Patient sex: M
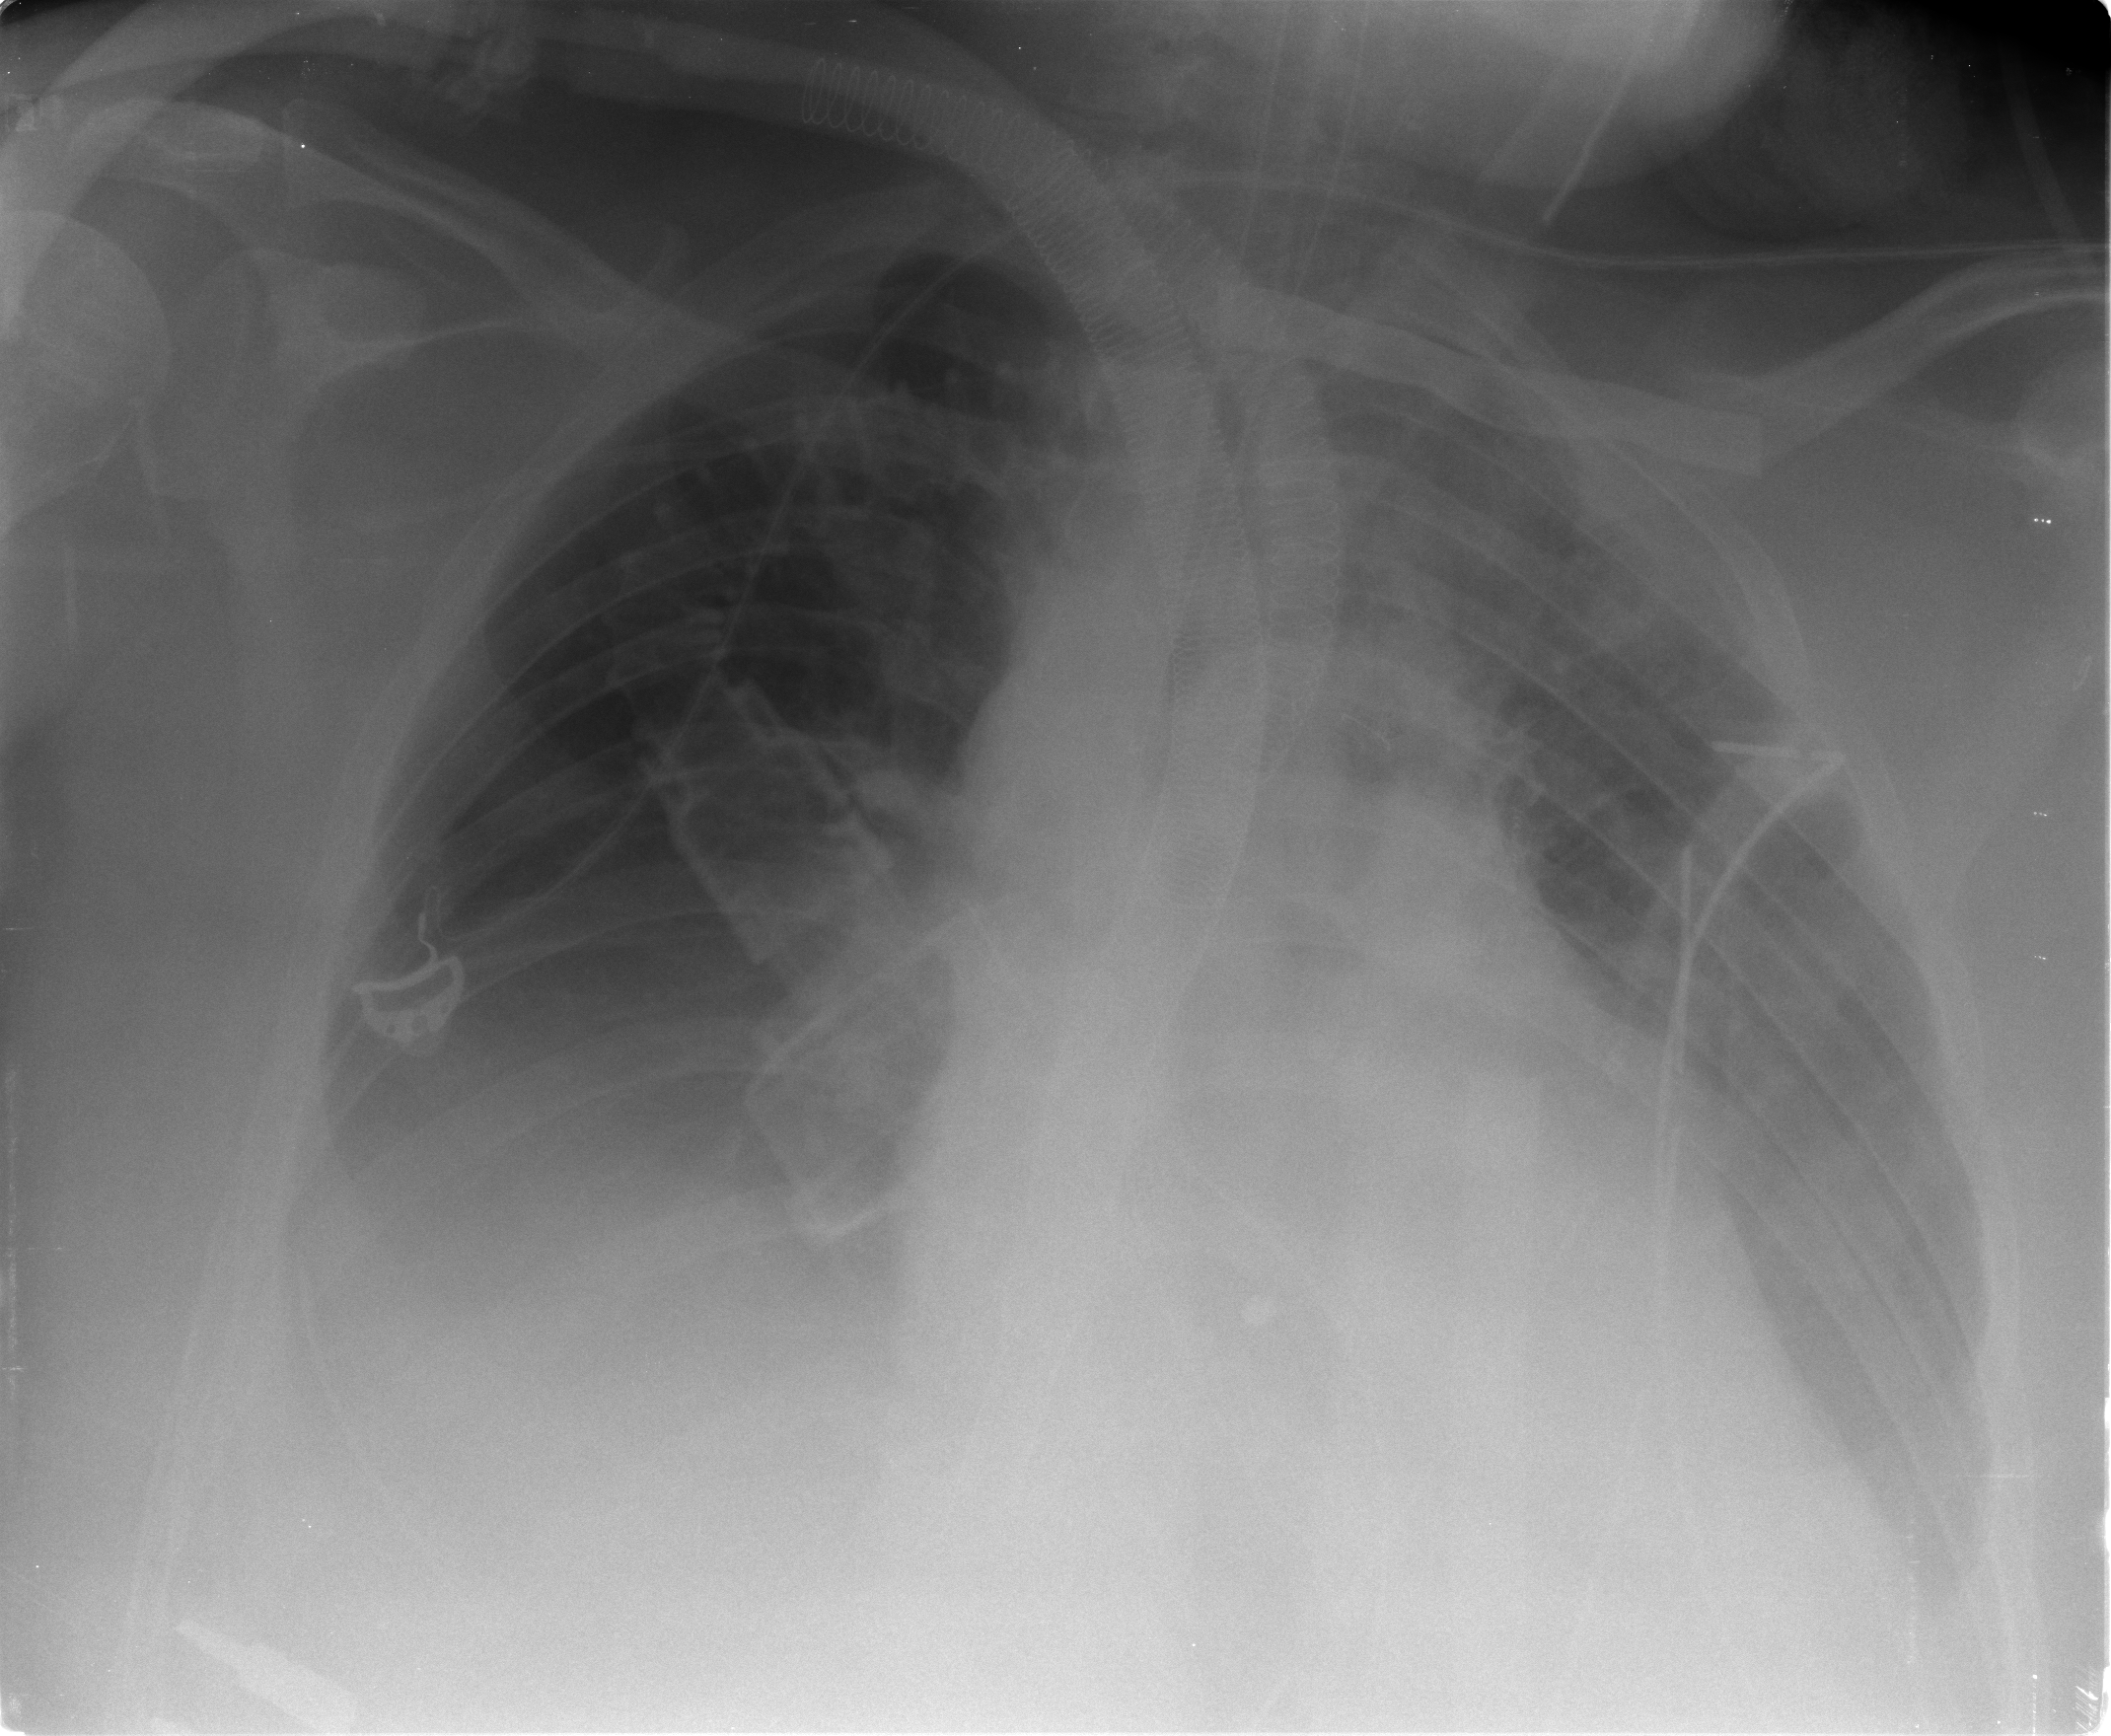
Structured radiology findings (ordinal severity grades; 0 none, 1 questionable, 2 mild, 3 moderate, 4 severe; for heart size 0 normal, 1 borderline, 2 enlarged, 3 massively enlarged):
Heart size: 2
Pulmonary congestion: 1
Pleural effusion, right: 3
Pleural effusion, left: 3
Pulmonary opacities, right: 0
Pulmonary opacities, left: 2
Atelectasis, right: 3
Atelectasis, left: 3